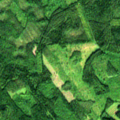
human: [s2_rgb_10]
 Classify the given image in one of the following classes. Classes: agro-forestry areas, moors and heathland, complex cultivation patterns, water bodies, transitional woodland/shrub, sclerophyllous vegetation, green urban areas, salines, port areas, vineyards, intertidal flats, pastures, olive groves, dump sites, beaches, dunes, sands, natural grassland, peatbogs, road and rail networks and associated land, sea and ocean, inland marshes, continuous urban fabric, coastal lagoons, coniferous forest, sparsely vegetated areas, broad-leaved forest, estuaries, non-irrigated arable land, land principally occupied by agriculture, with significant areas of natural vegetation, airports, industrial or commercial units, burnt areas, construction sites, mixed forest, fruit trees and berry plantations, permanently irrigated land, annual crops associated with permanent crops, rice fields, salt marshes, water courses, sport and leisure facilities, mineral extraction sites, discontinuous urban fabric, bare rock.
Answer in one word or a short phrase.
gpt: land principally occupied by agriculture, with significant areas of natural vegetation, mixed forest, transitional woodland/shrub